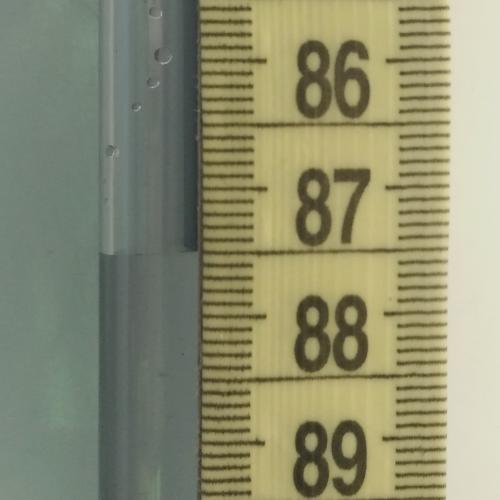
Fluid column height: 87.5 cm